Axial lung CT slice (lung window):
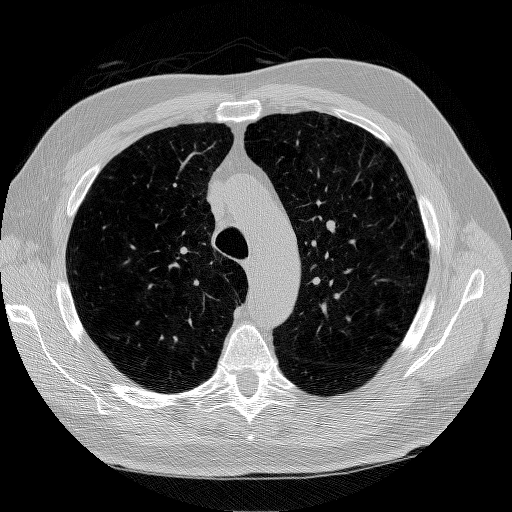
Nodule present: no